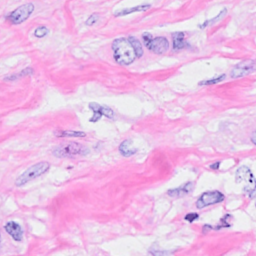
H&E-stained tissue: Breast